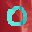
Label: 0